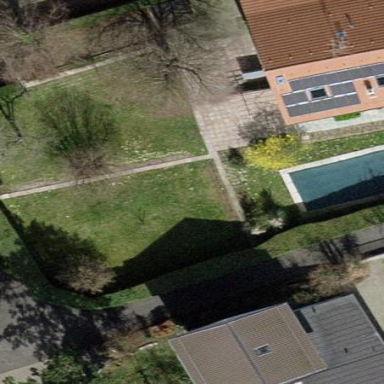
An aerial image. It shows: Garden surrounded by fence.